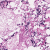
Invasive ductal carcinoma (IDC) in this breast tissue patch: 0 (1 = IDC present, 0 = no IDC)